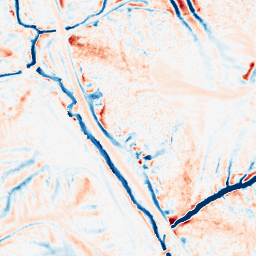
Category: edge_preserving
Decomposition family: median
Decomposition parameters: size: 15
Upsampling method: linear_exact
Upsampling parameters: scale: 8
Upsampling scale: 8